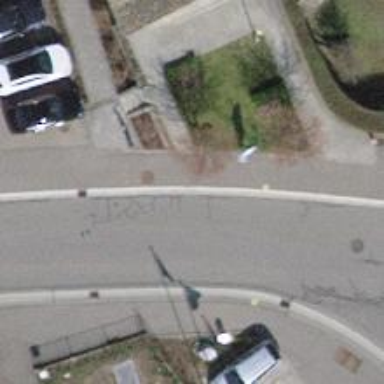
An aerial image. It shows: Kerb barrier.